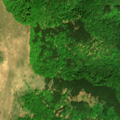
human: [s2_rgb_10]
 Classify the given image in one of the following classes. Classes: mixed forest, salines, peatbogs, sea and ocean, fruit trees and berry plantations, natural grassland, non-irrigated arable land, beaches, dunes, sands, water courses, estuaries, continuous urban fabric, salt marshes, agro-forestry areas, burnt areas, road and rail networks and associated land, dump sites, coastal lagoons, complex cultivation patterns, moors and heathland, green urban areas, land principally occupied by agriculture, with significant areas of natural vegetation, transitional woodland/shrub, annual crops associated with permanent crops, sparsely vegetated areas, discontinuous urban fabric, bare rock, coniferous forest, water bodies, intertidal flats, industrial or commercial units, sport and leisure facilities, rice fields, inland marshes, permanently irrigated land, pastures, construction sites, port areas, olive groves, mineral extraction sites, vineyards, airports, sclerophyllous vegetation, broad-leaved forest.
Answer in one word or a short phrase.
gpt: broad-leaved forest, natural grassland